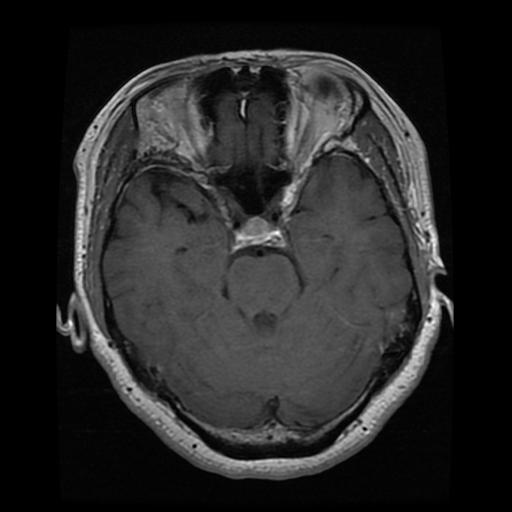
Label: pituitary